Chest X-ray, AP view. Patient: 67 years old, sex M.
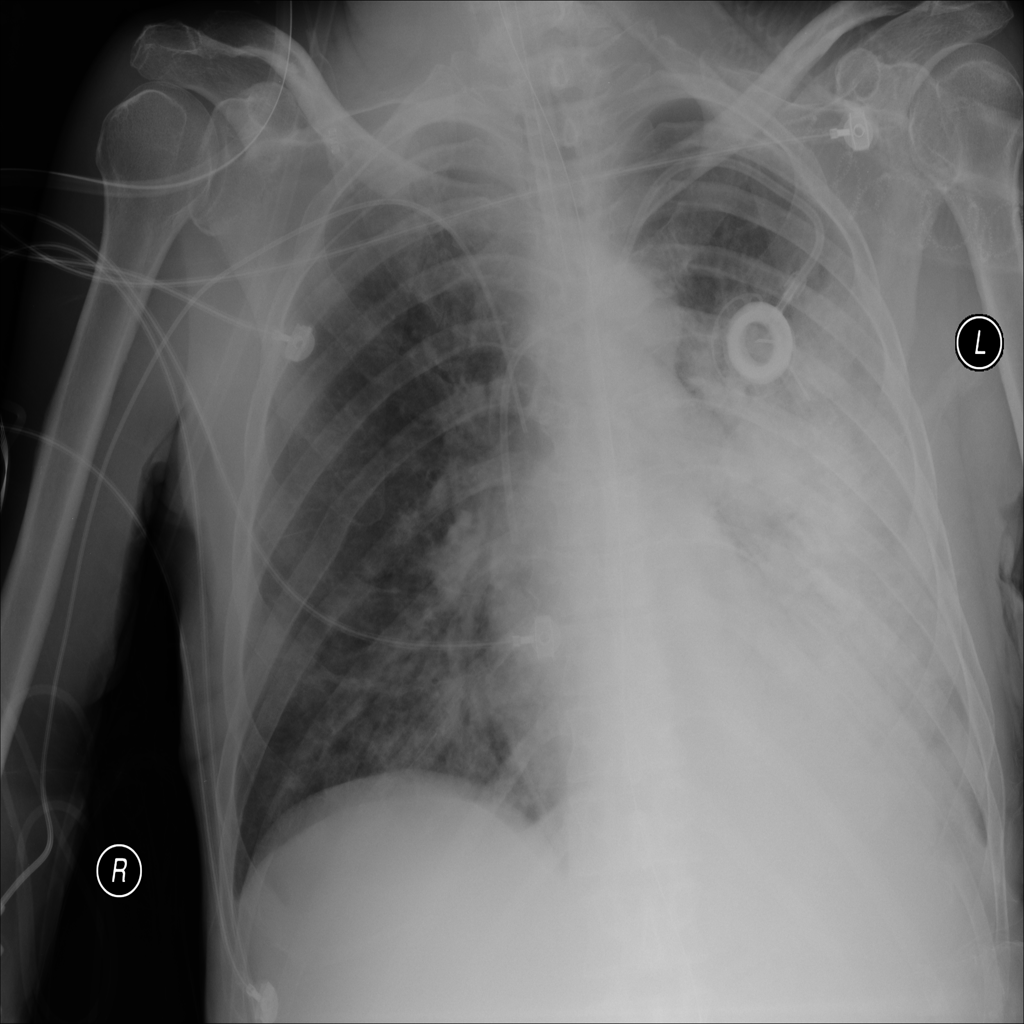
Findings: Atelectasis, Consolidation, Mass